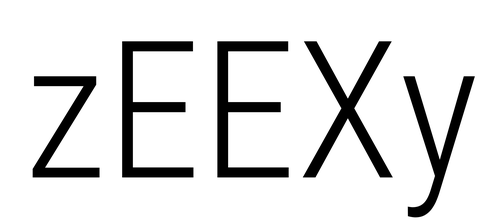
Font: Roboto_Condensed_Light